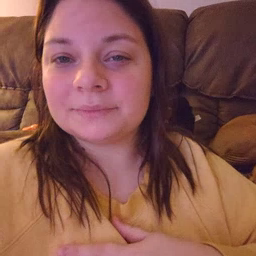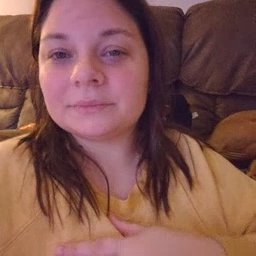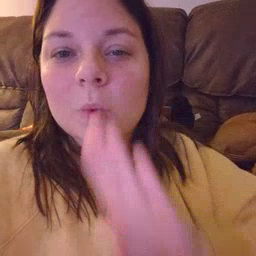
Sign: quiet